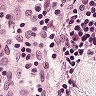
Metastatic tissue present: no